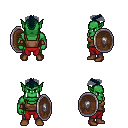
a pixel art fantasy rpg character, male body template, orc, green skin, brown pirate shirt, red pants, raven short mohawk hairstyle, cloth bracers, brown shoes, shield, four views (front, back, left, right), 2x2 character sprite sheet, small pixel art, hard edges, no anti-aliasing